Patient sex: F
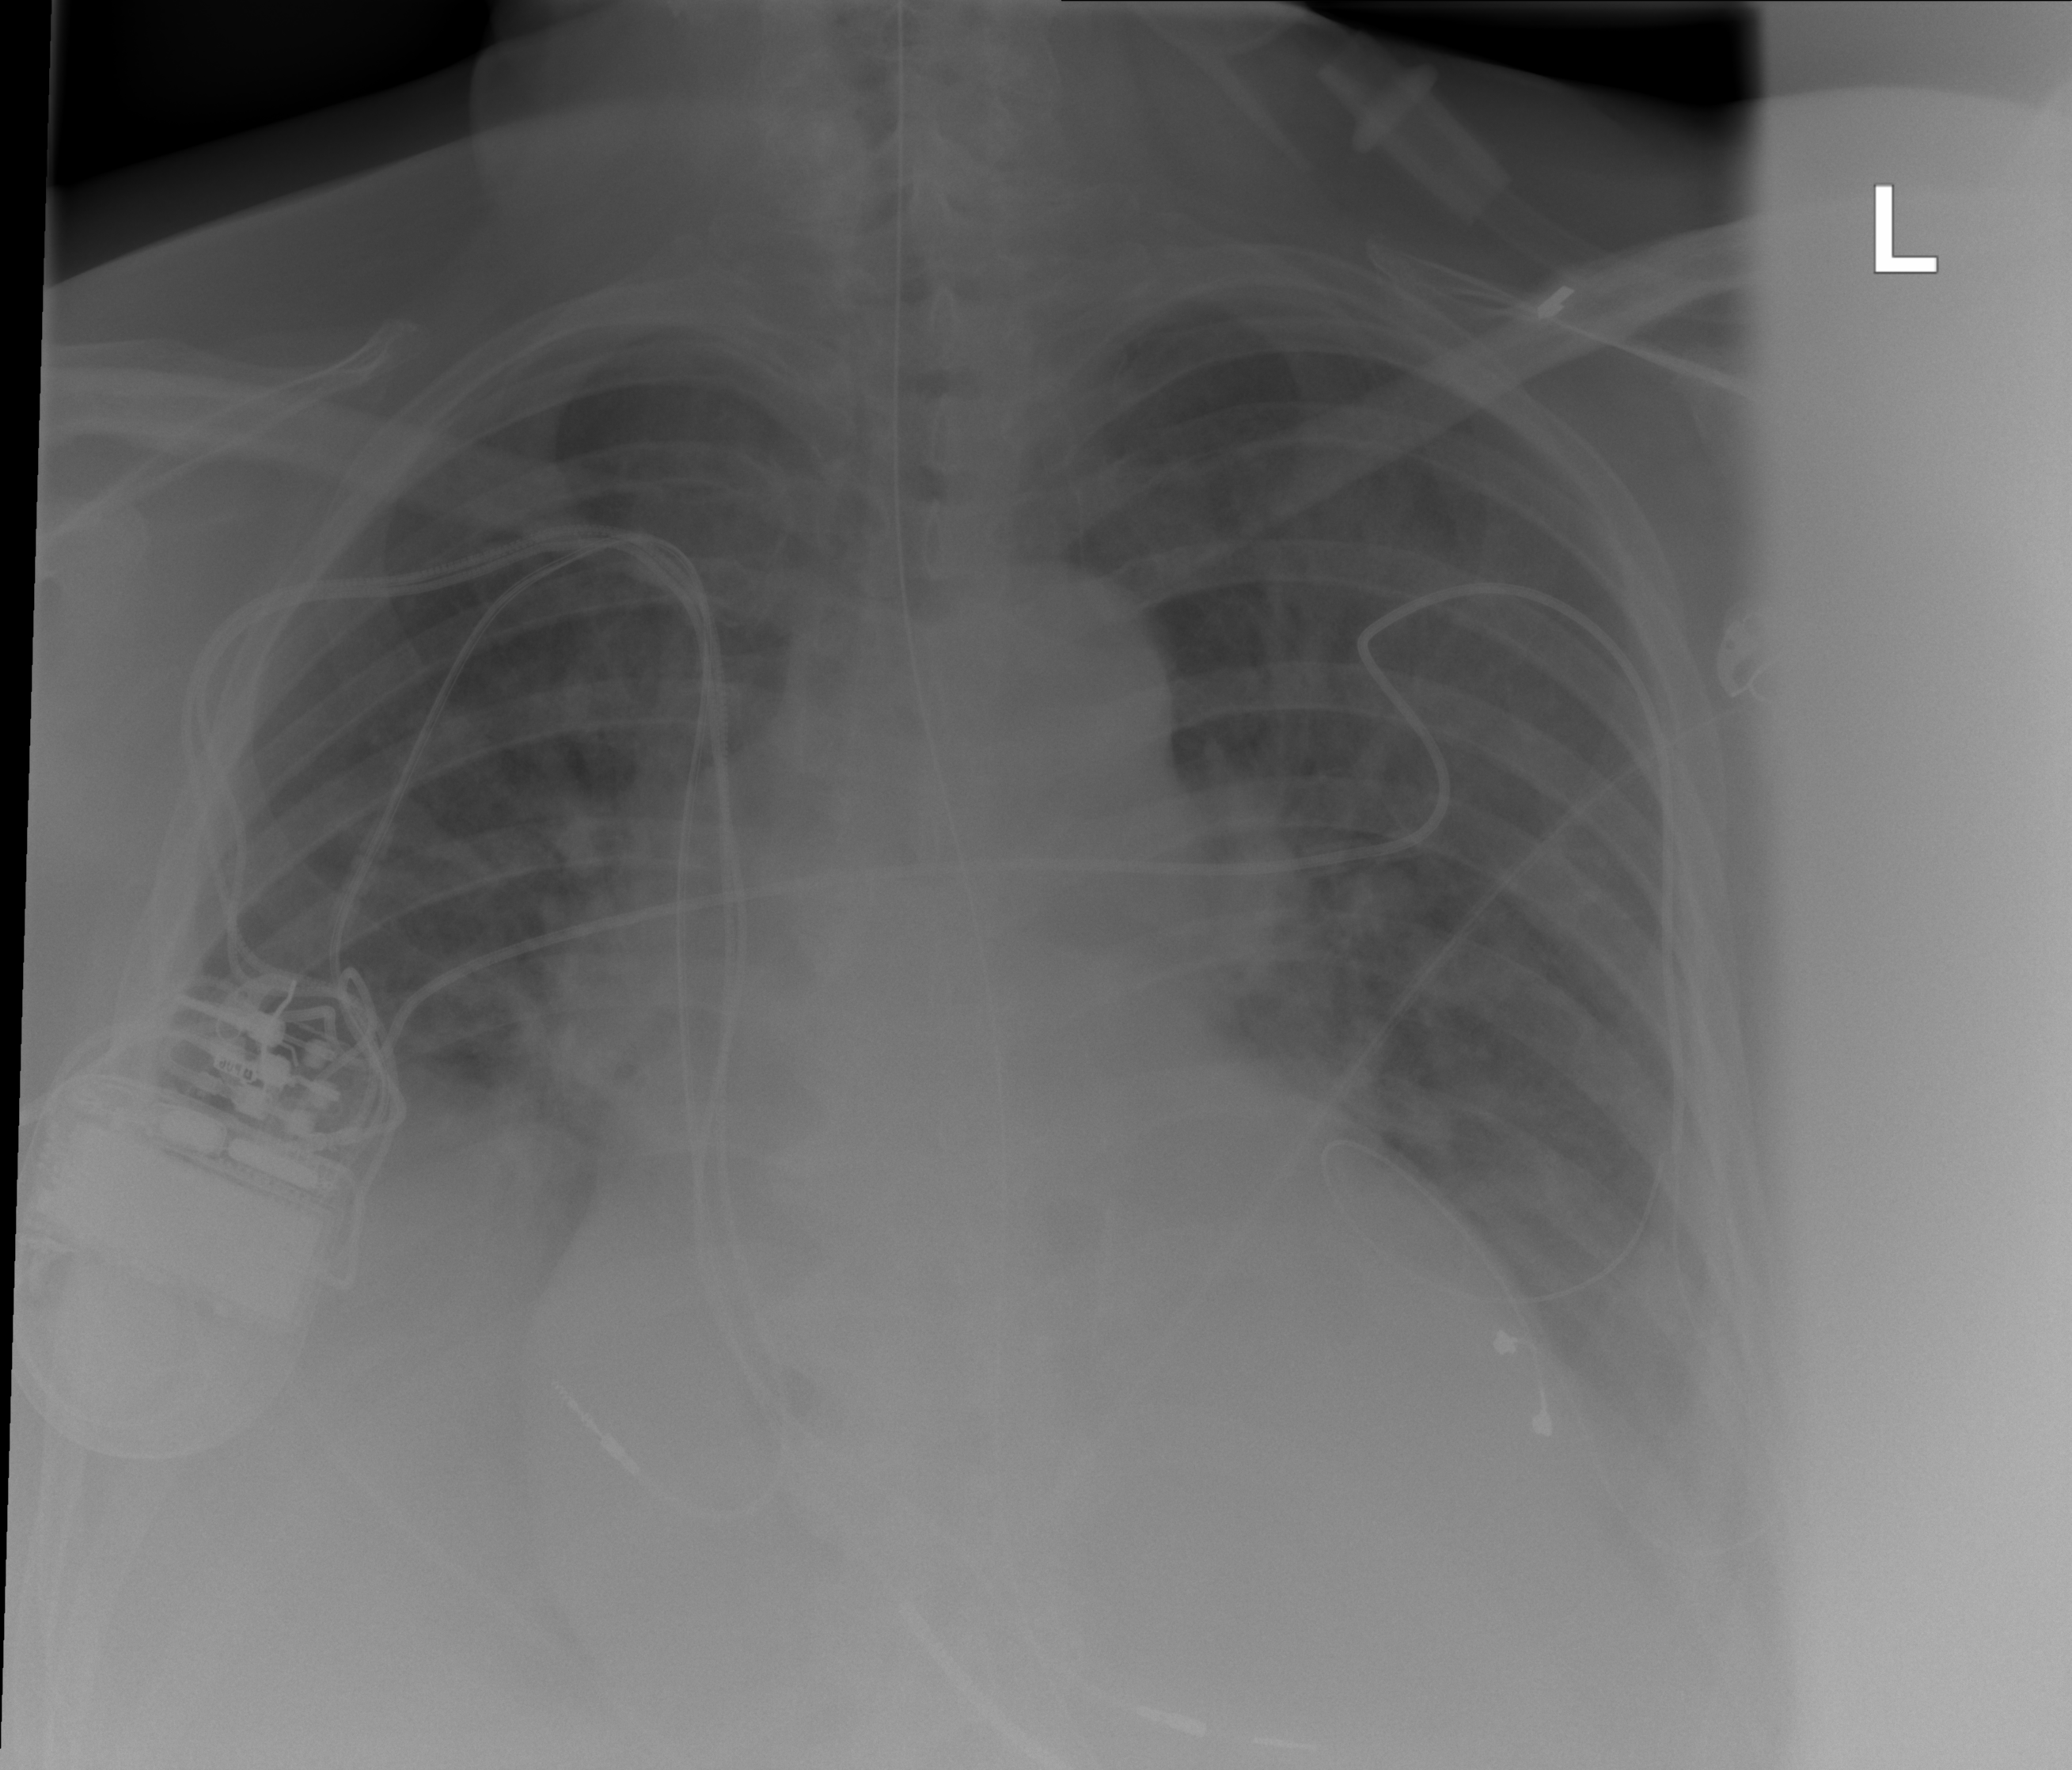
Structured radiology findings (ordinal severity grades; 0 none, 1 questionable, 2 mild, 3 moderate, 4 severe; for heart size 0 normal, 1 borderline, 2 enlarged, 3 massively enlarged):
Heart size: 2
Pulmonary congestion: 2
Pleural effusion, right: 2
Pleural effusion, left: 3
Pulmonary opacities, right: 2
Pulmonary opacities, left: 2
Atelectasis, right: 2
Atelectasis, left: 2